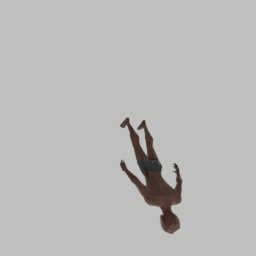
Label: people